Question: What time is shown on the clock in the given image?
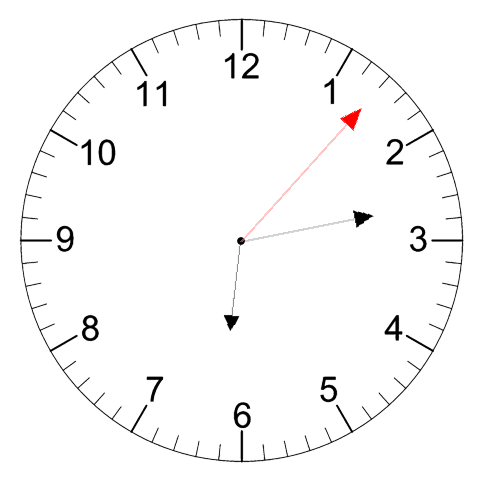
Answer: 06:13:07